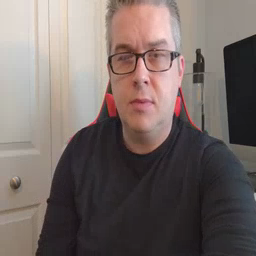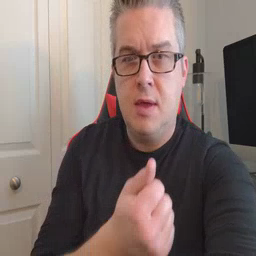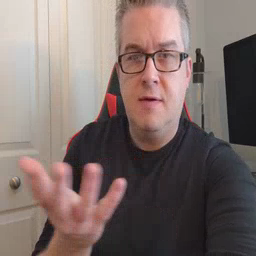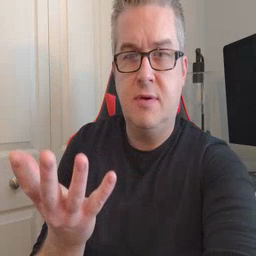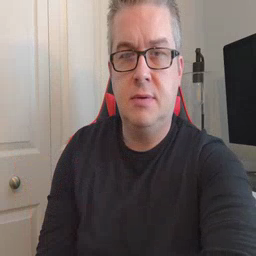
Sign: every